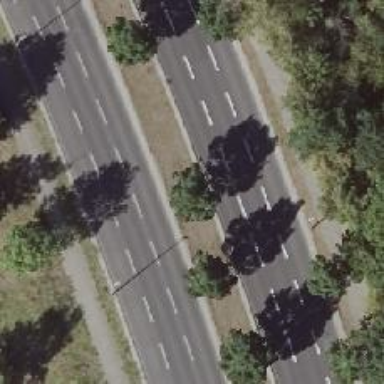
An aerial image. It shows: Avenue of deciduous broadleaved trees.